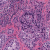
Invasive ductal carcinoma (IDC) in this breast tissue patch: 0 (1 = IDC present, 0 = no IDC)